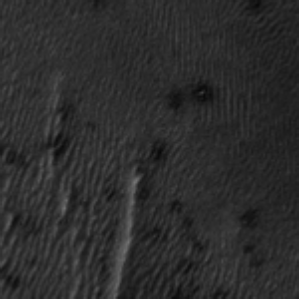
Label: frost